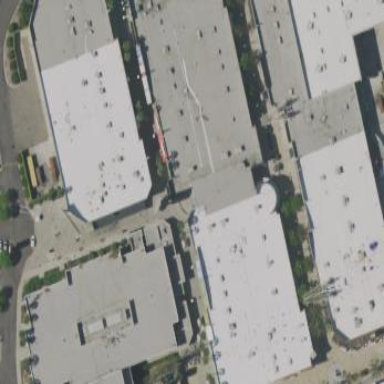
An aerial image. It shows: Retail building.